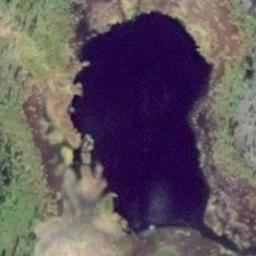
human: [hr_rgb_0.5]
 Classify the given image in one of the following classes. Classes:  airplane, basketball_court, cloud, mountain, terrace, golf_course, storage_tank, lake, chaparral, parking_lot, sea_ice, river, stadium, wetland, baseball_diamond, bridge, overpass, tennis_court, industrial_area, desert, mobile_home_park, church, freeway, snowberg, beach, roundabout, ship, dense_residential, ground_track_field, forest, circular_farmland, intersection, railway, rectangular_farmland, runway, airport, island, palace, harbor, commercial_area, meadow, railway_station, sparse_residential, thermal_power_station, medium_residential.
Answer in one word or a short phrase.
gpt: lake